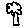
Label: tree